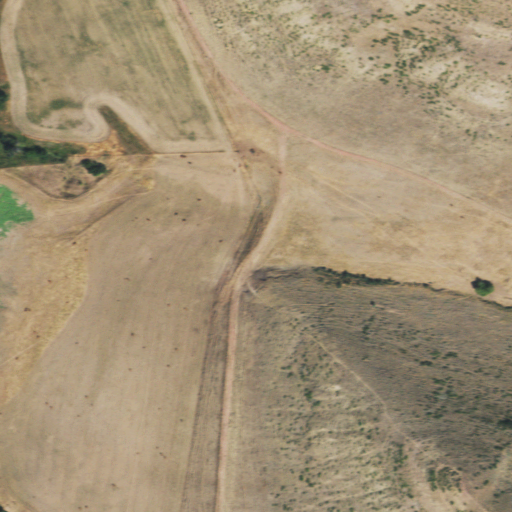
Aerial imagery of valley in Wyoming named Lewis Draw containing grassland, shrub, cultivated crops, and woody wetlands